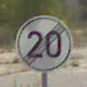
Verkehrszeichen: EndeGeschwindigkeit20
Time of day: Midday
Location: Outdoor (Suburban)
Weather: PartlyCloudy
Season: Summer
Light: Natural